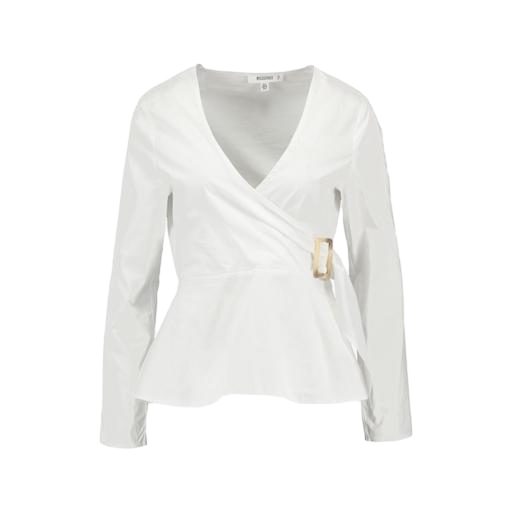
white long-sleeve wrap blouse, white wrap peplum top, wrap waist shirt, white background